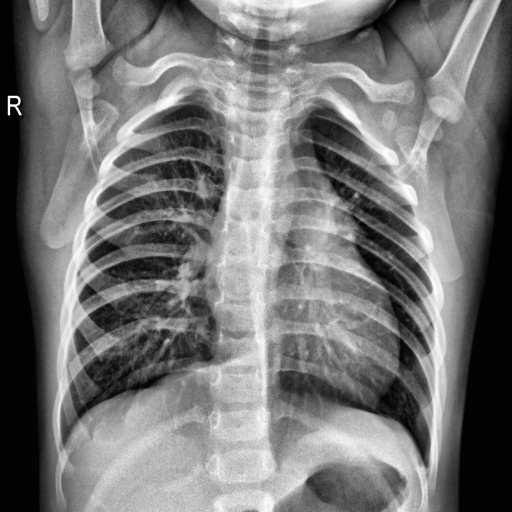
Finding: NORMAL